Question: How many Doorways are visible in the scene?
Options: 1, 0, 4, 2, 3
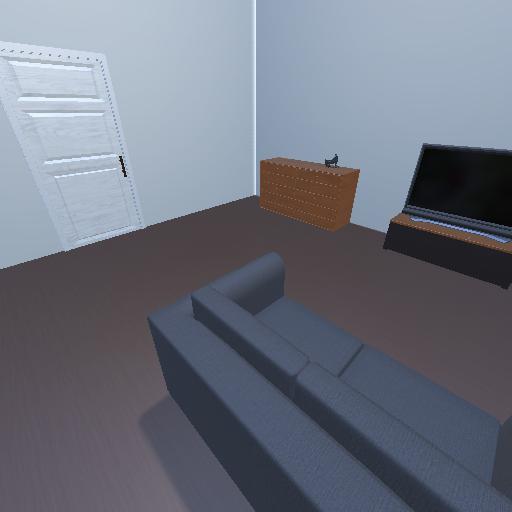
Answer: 1